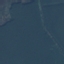
Land use / land cover: Forest